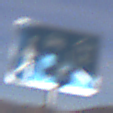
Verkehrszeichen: BeginnVerkehrsberuhigterBereich
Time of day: MorningAfternoon
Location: Outdoor (Nature)
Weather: PartlyCloudy
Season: NotSpecified
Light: Natural